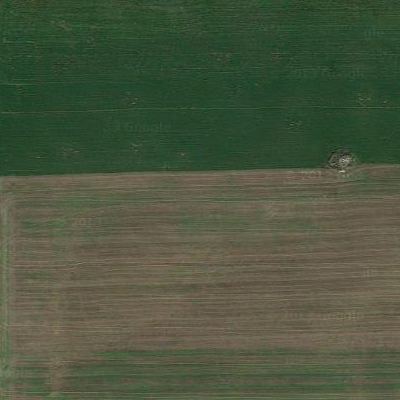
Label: bField